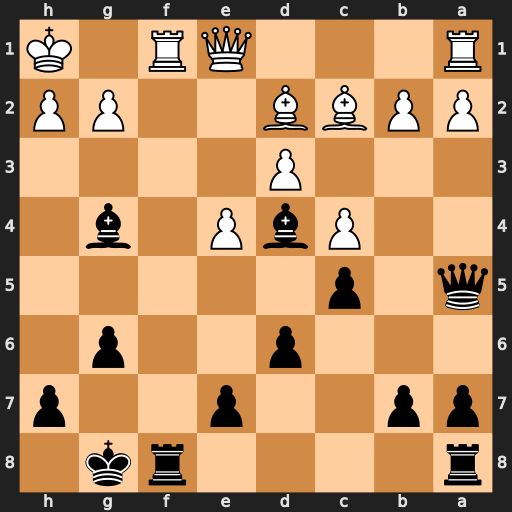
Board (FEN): r4rk1/pp2p2p/3p2p1/q1p5/2PbP1b1/3P4/PPBB2PP/R3QR1K
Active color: b
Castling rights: -
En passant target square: -
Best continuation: Rxf1+ Qxf1 Qxd2